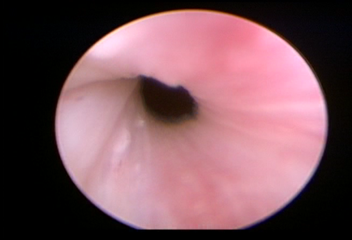
Modality: WLC
Class: Normal mucosa
Bladder cancer association: No